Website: apple
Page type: customer-info-address
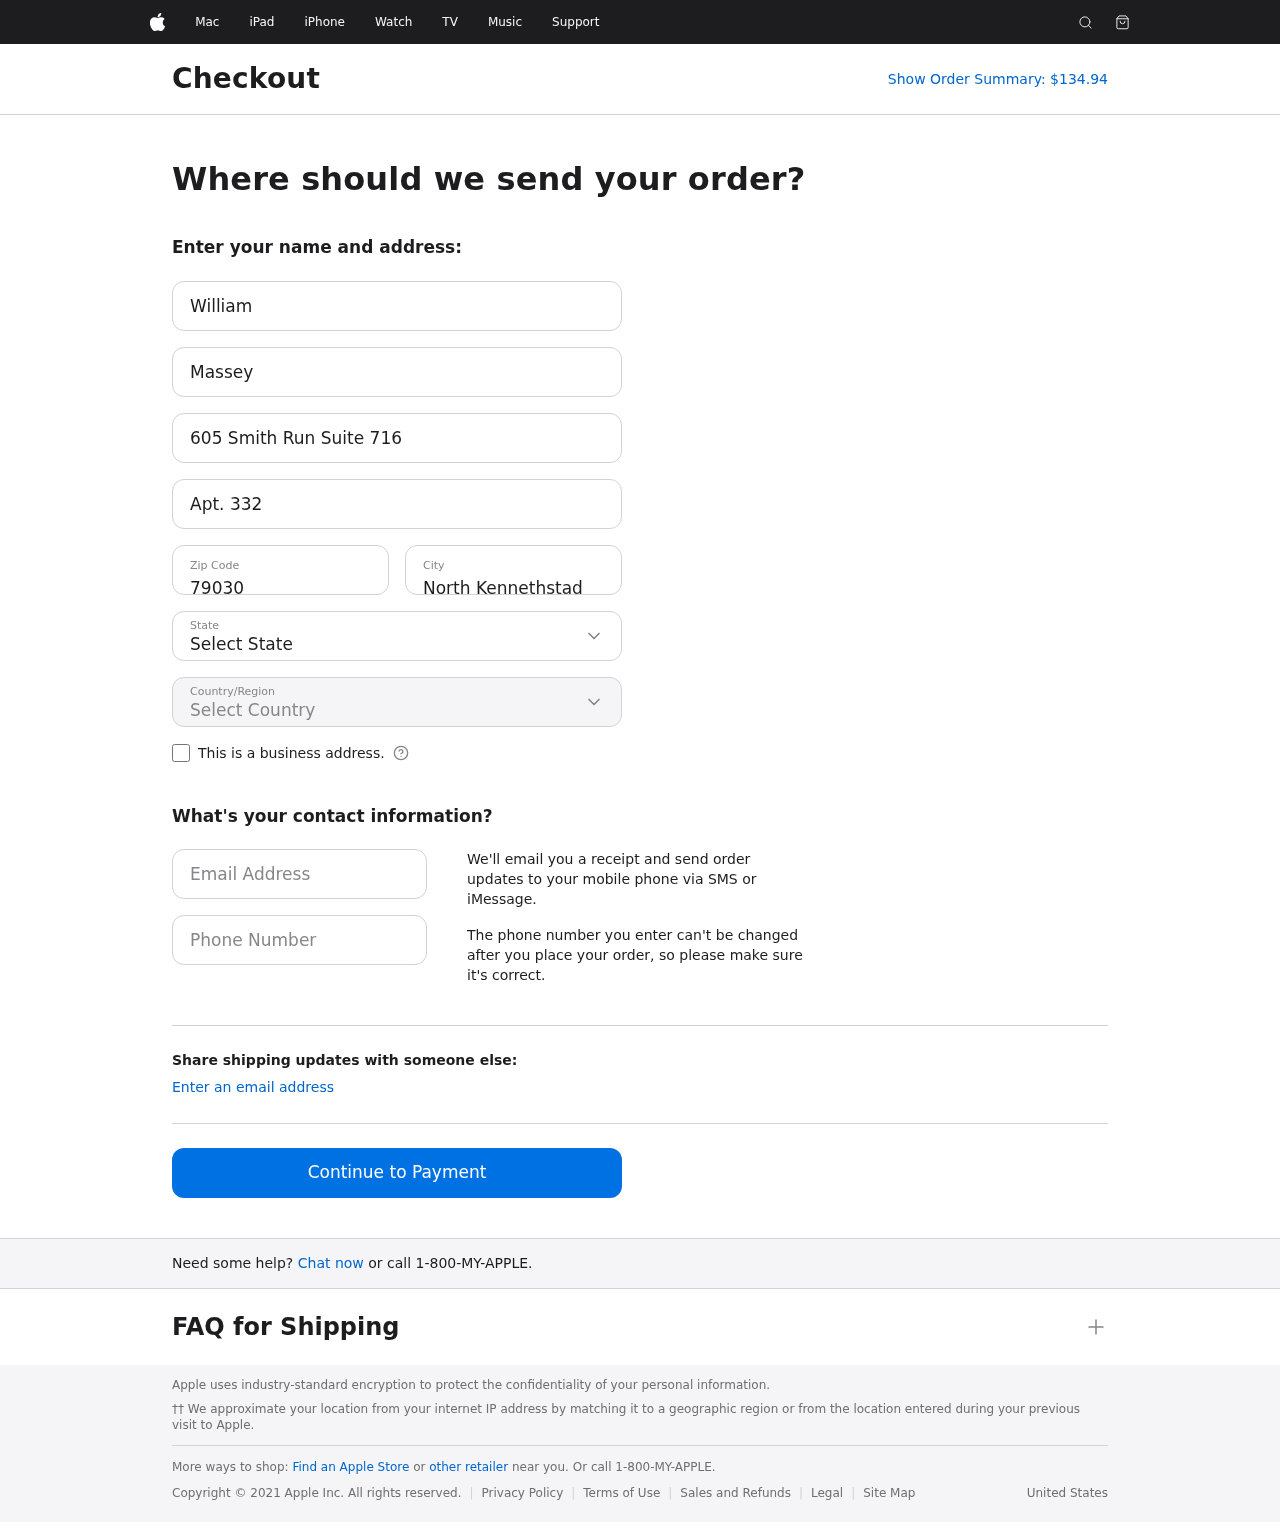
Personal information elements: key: PII_CITY
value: North Kennethstad
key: PII_COUNTRY
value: United States
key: PII_EMAIL
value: william_massey@hotmail.com
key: PII_FIRSTNAME
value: William
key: PII_LASTNAME
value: Massey
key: PII_PHONE
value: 8872262458
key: PII_POSTCODE
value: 79030
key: PII_STATE
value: Montana
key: PII_STREET
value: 605 Smith Run Suite 716
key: PII_STREET2
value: Apt. 332
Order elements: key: ORDER_TOTAL
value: Show Order Summary: $134.94